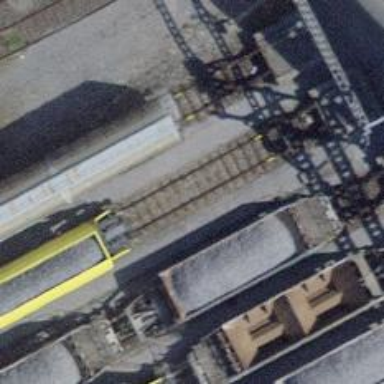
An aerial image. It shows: Railway buffer stop.